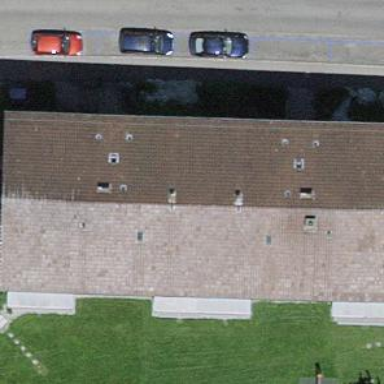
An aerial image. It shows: Residential building.